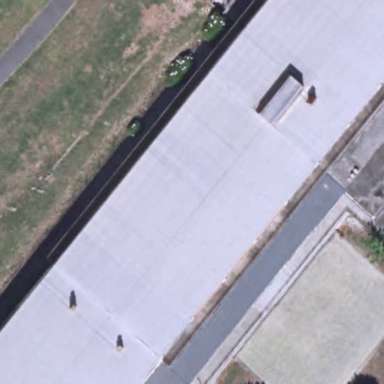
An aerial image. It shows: School building.